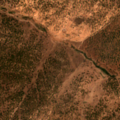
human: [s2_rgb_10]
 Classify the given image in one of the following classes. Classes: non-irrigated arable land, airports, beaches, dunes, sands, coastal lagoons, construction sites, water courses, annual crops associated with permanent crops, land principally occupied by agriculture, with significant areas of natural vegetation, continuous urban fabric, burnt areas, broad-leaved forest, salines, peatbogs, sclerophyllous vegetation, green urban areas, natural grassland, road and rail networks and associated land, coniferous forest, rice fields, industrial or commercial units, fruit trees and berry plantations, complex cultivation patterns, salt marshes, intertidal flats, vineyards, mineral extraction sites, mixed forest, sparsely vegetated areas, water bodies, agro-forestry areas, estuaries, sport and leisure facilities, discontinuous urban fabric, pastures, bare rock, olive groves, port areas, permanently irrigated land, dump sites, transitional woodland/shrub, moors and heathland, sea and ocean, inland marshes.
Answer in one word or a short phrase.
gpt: agro-forestry areas, broad-leaved forest